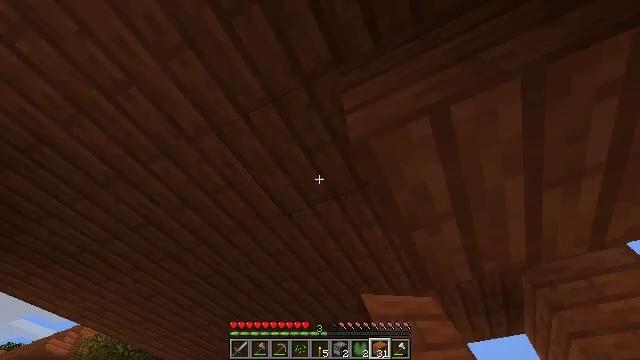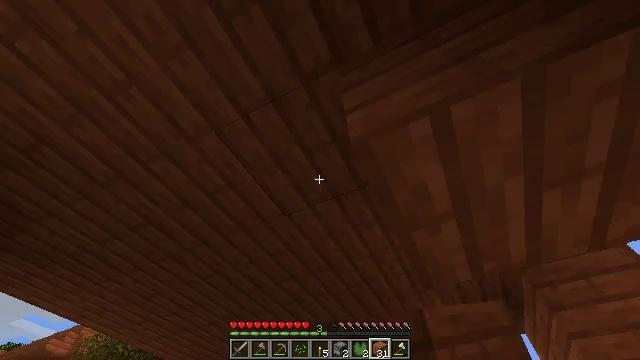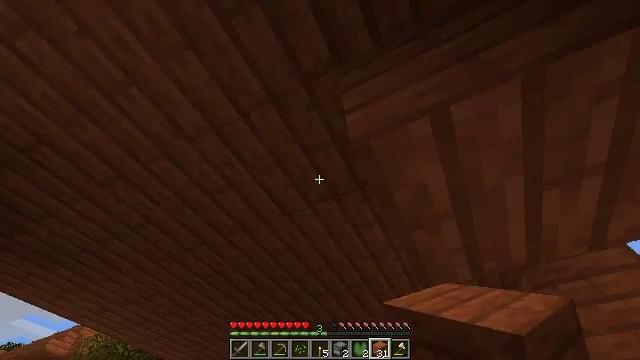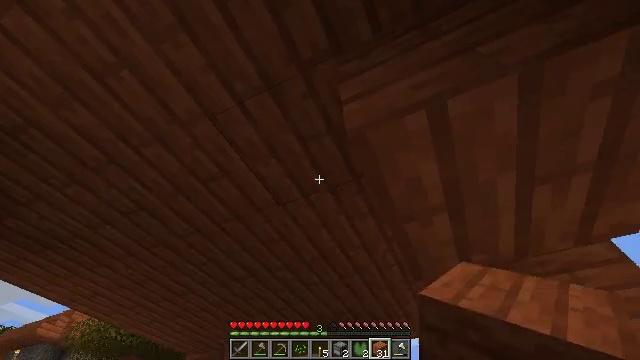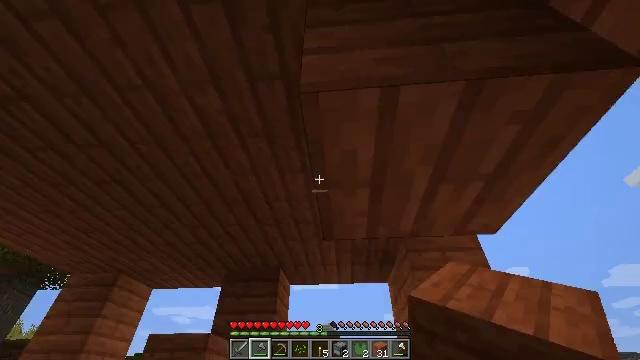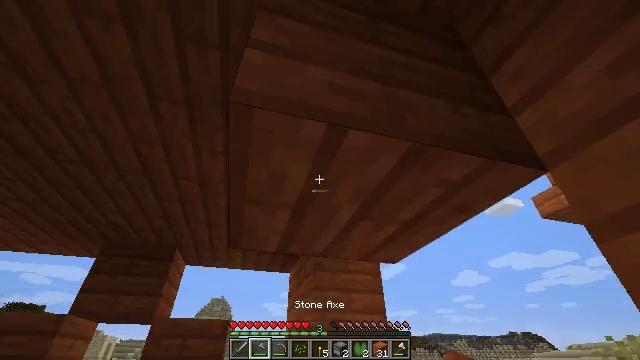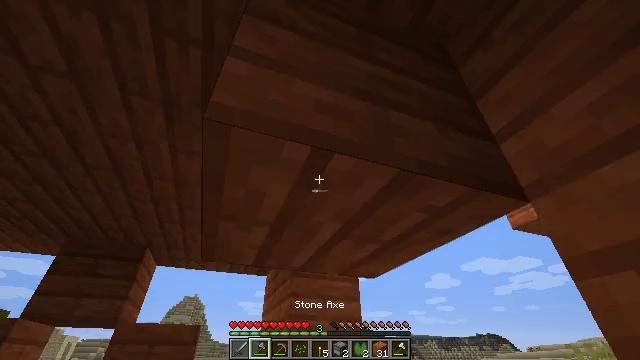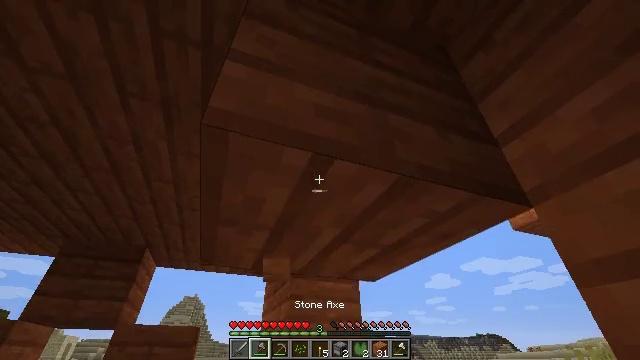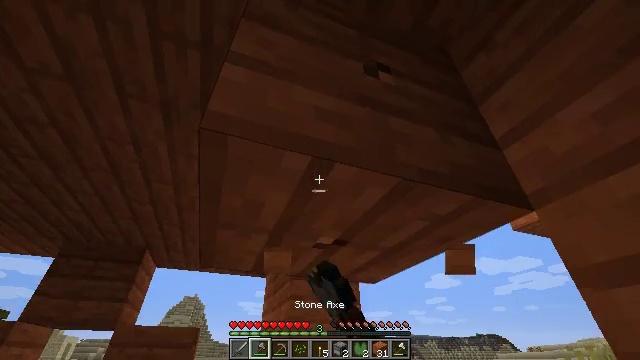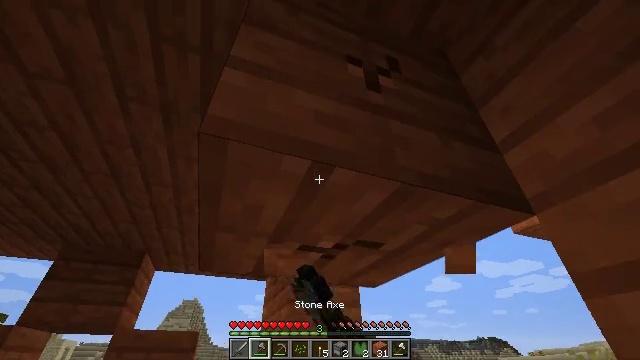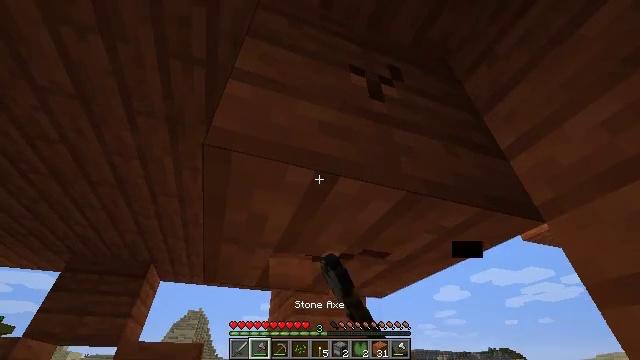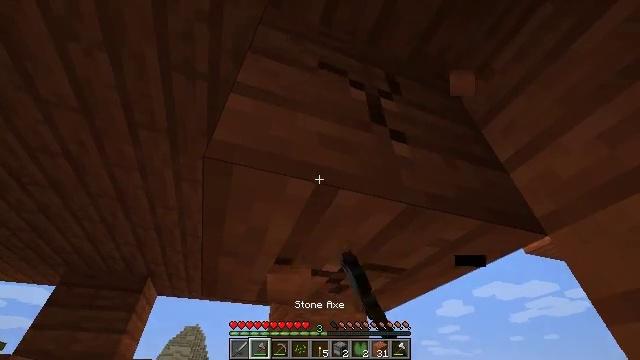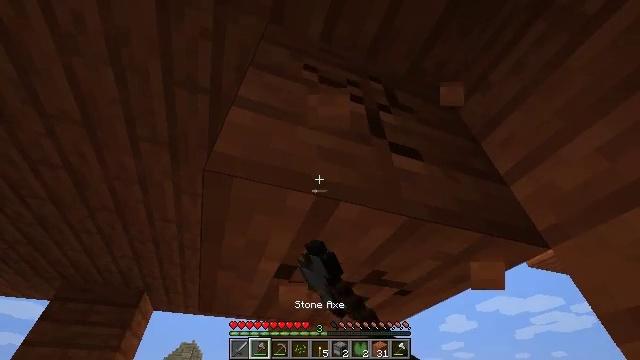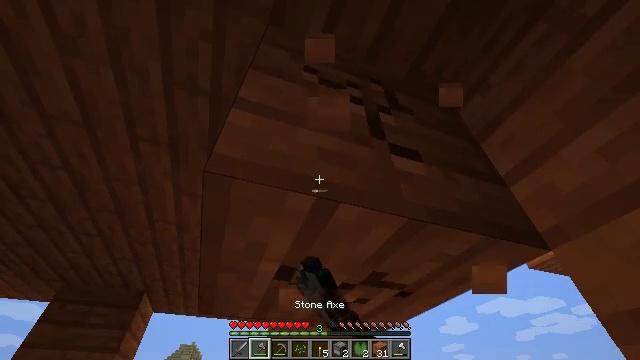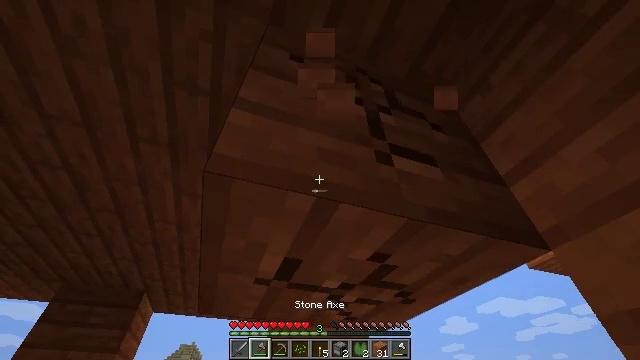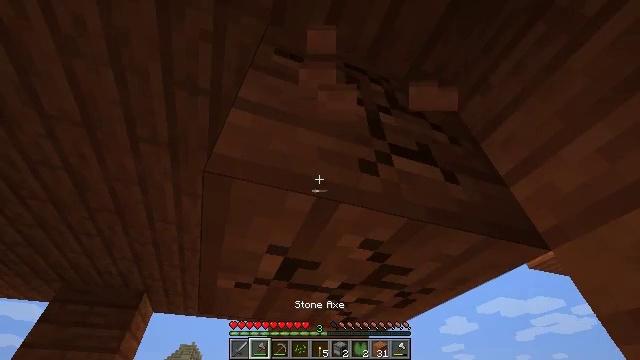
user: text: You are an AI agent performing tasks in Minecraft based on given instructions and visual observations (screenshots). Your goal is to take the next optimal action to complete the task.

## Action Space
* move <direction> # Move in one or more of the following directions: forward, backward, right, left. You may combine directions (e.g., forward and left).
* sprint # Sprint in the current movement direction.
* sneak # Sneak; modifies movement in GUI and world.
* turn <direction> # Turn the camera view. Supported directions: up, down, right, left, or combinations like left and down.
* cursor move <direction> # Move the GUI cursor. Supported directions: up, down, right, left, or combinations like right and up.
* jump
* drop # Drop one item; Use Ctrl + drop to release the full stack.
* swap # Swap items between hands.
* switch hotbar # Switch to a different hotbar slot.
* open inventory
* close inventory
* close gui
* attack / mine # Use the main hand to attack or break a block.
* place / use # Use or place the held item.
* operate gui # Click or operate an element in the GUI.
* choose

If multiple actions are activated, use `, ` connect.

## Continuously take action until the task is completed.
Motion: motion action
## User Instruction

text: Attack the acacia planks to recycle them.
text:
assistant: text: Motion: sneak
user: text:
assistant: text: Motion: sneak
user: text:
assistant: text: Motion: turn right and down
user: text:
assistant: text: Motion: turn right and down, switch to hotbar 2
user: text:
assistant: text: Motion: turn right and down, switch to hotbar 2
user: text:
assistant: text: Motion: turn right, switch to hotbar 2
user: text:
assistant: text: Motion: attack / mine
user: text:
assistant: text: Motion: attack / mine
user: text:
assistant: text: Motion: attack / mine
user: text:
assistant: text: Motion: turn left and up, attack / mine
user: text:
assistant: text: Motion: turn up, attack / mine
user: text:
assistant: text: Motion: turn up, attack / mine
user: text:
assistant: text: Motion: attack / mine
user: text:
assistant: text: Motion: attack / mine
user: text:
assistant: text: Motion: attack / mine
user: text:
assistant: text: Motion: attack / mine
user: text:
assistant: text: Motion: attack / mine
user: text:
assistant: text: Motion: attack / mine
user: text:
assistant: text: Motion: attack / mine
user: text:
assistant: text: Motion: attack / mine
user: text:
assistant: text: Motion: attack / mine
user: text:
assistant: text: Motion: attack / mine
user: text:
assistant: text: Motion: attack / mine
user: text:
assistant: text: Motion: attack / mine
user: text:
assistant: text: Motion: move forward, attack / mine
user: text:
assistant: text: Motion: attack / mine